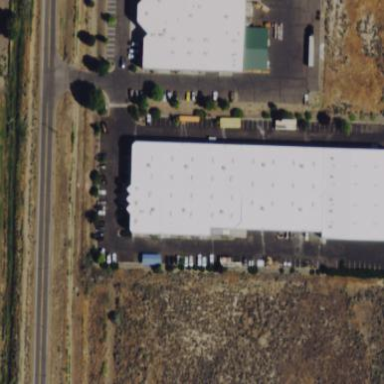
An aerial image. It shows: Commercial building.